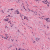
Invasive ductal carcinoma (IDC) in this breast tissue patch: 1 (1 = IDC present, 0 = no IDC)